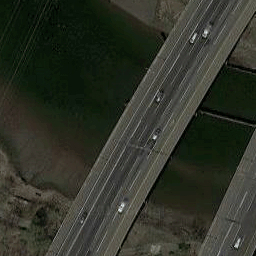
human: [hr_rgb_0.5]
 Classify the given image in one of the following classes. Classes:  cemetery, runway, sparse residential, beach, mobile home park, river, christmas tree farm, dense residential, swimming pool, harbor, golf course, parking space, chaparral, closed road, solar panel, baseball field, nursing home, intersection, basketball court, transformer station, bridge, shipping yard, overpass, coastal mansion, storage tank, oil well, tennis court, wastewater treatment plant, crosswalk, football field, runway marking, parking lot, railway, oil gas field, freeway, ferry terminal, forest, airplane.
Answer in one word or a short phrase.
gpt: bridge